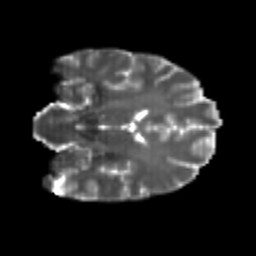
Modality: T2w
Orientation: coronal
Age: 24
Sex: female
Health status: healthy
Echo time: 0.074 s